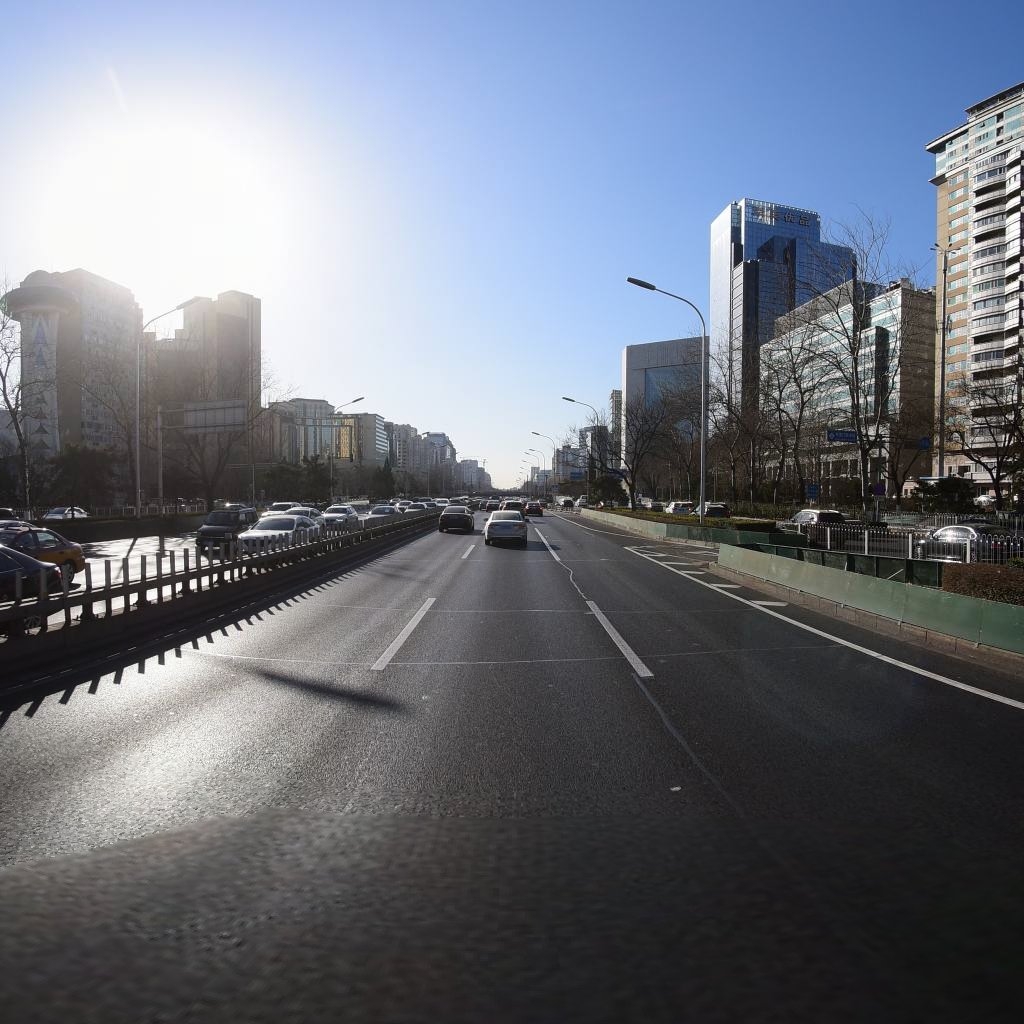
Region: Dongcheng
Road damage annotations: transverse patch, longitudinal patch, longitudinal patch, transverse patch